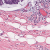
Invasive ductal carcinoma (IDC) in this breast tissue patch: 1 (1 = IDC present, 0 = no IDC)